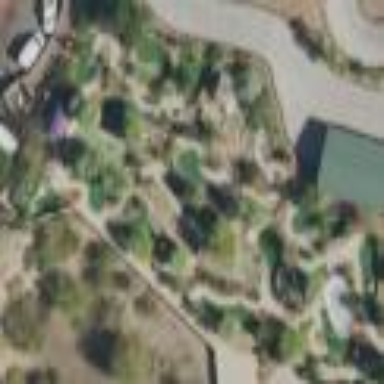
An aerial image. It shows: Miniature golf leisure land.